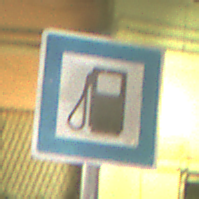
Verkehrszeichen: Tankstelle
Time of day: Night
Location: Outdoor (Urban)
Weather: PartlyCloudy
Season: NotSpecified
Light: Artificial